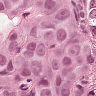
Metastatic tissue present: yes